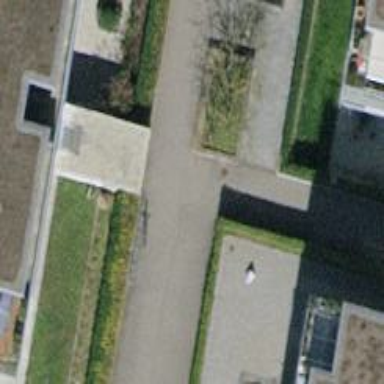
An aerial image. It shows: Hedge barrier.